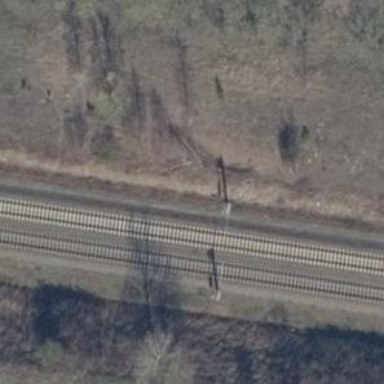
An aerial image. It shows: Milestone along the railway with catenary mast.